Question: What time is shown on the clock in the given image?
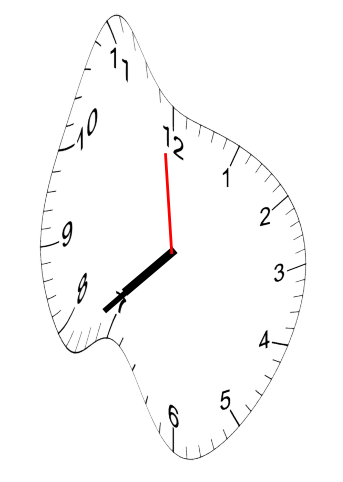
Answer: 07:37:59